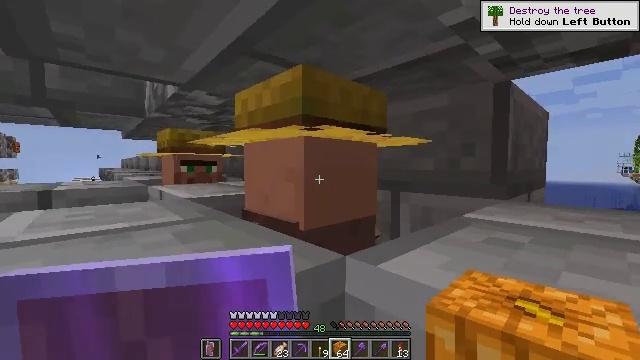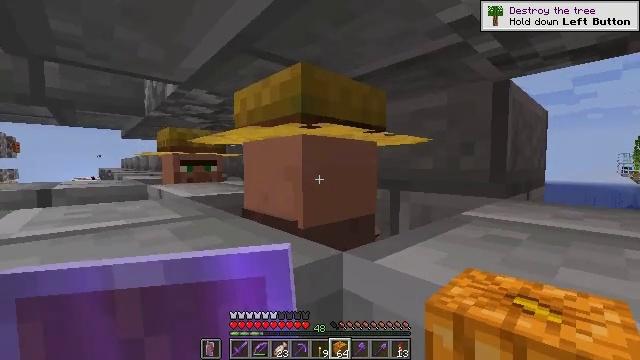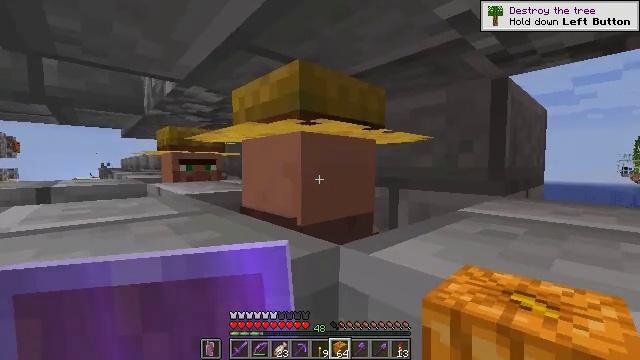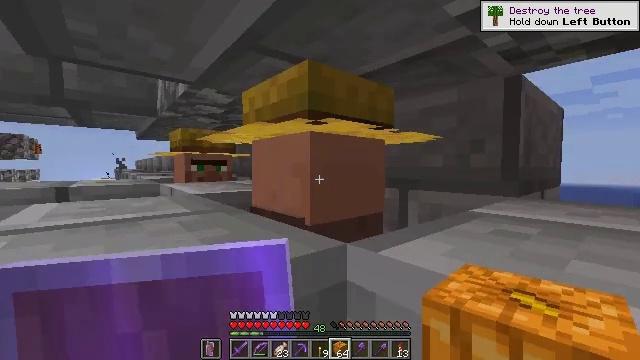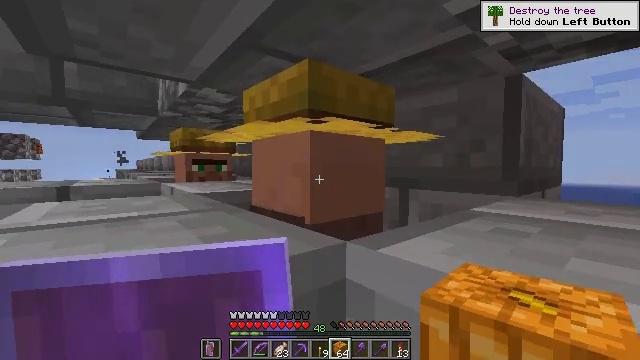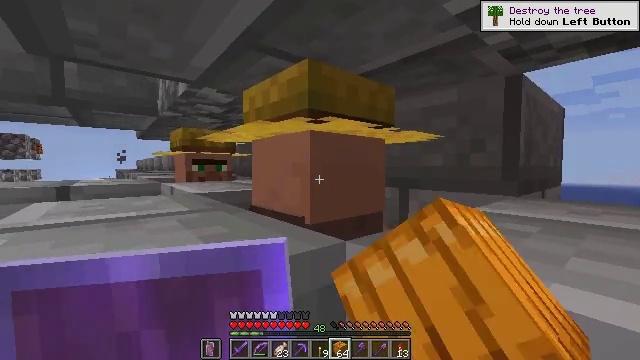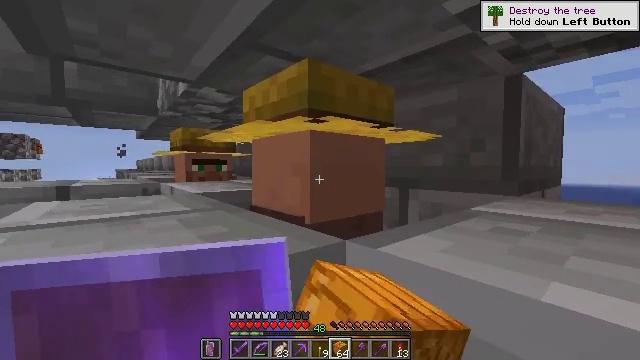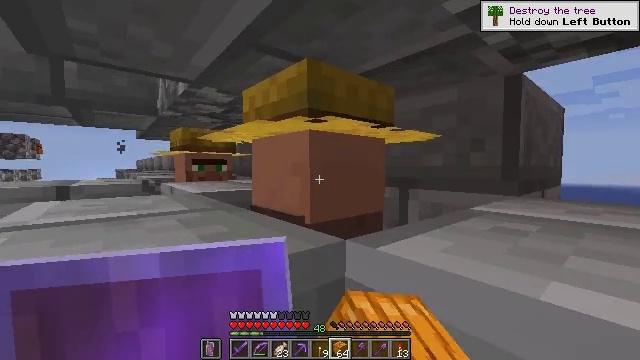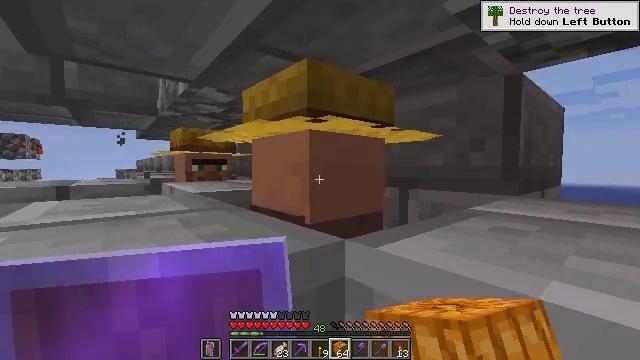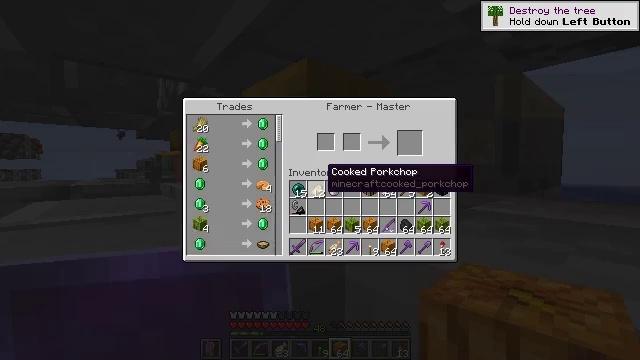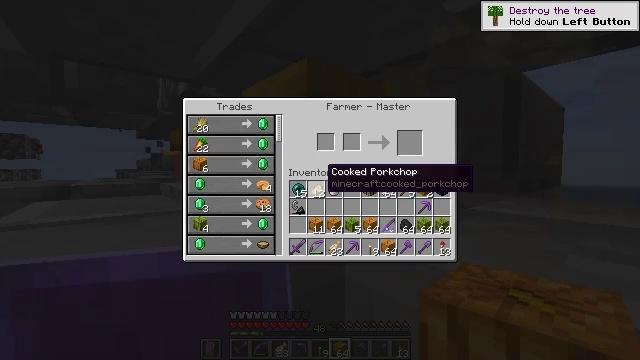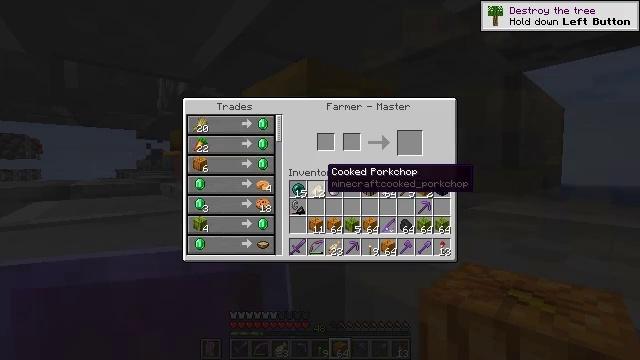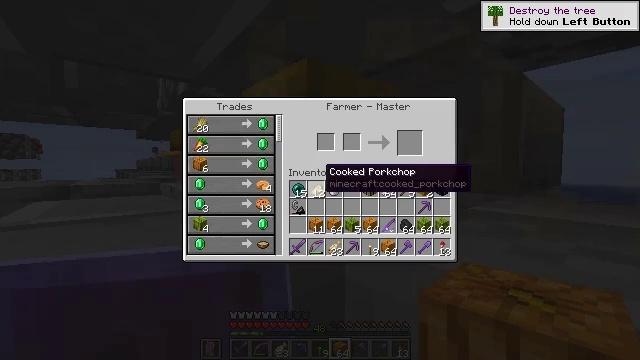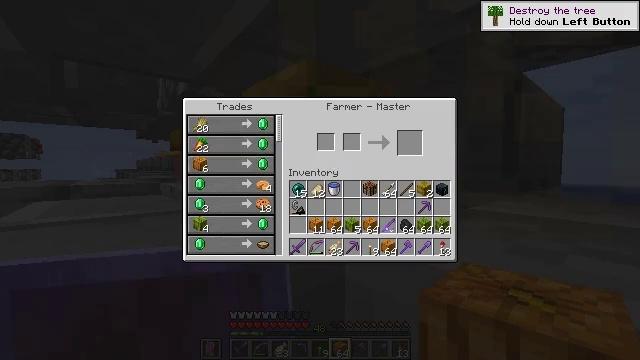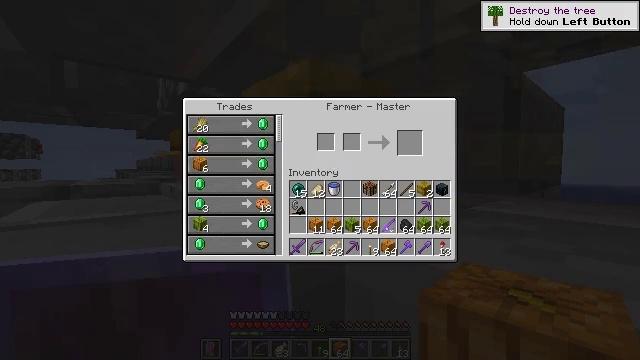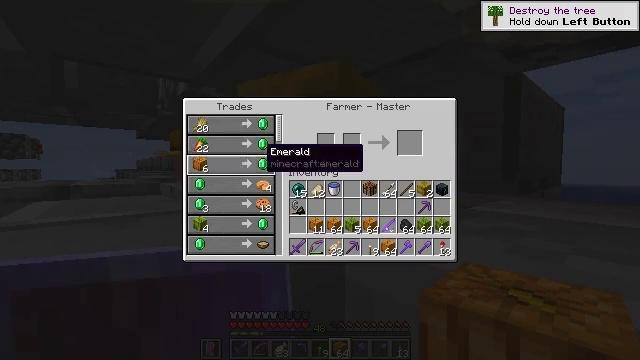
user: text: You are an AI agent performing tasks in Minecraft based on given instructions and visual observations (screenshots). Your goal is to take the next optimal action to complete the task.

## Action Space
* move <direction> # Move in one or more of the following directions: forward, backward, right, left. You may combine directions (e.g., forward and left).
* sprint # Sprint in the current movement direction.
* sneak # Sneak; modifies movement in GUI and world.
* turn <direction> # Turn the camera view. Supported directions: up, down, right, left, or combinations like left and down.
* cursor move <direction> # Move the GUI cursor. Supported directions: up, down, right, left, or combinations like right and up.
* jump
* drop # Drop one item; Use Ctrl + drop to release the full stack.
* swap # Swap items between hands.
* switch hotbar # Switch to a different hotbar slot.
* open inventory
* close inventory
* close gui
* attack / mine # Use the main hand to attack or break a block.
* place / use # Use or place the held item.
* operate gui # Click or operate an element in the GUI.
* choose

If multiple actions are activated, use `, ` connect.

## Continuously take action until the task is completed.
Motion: motion action
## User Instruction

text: craft item air
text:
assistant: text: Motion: no_op
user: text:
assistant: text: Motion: no_op
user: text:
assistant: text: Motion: turn left
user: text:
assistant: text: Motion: use / place
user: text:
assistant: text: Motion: use / place
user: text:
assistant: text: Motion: use / place
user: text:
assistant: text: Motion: use / place
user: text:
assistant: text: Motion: no_op
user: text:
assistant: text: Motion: no_op
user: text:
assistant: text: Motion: no_op
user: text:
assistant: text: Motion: no_op
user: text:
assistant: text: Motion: no_op
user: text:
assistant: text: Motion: turn left
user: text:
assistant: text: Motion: turn left and up
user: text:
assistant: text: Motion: turn left and up
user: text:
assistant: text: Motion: sneak, turn left
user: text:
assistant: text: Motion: sneak
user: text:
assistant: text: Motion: sneak, turn left and up
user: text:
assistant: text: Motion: sneak
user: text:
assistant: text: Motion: sneak
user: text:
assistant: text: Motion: sneak
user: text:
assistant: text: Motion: sneak
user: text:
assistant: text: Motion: sneak, turn down
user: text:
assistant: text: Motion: sneak
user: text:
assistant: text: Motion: sneak
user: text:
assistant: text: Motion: sneak
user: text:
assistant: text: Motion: sneak
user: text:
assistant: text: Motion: sneak
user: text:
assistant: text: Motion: sneak
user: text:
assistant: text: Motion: sneak